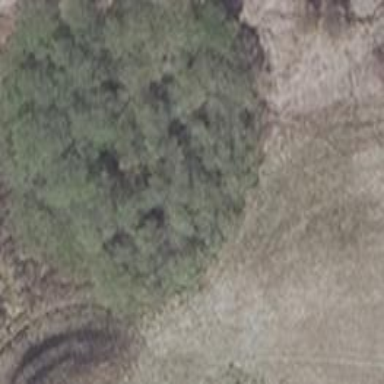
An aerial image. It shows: Beautiful woodland area.